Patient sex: F
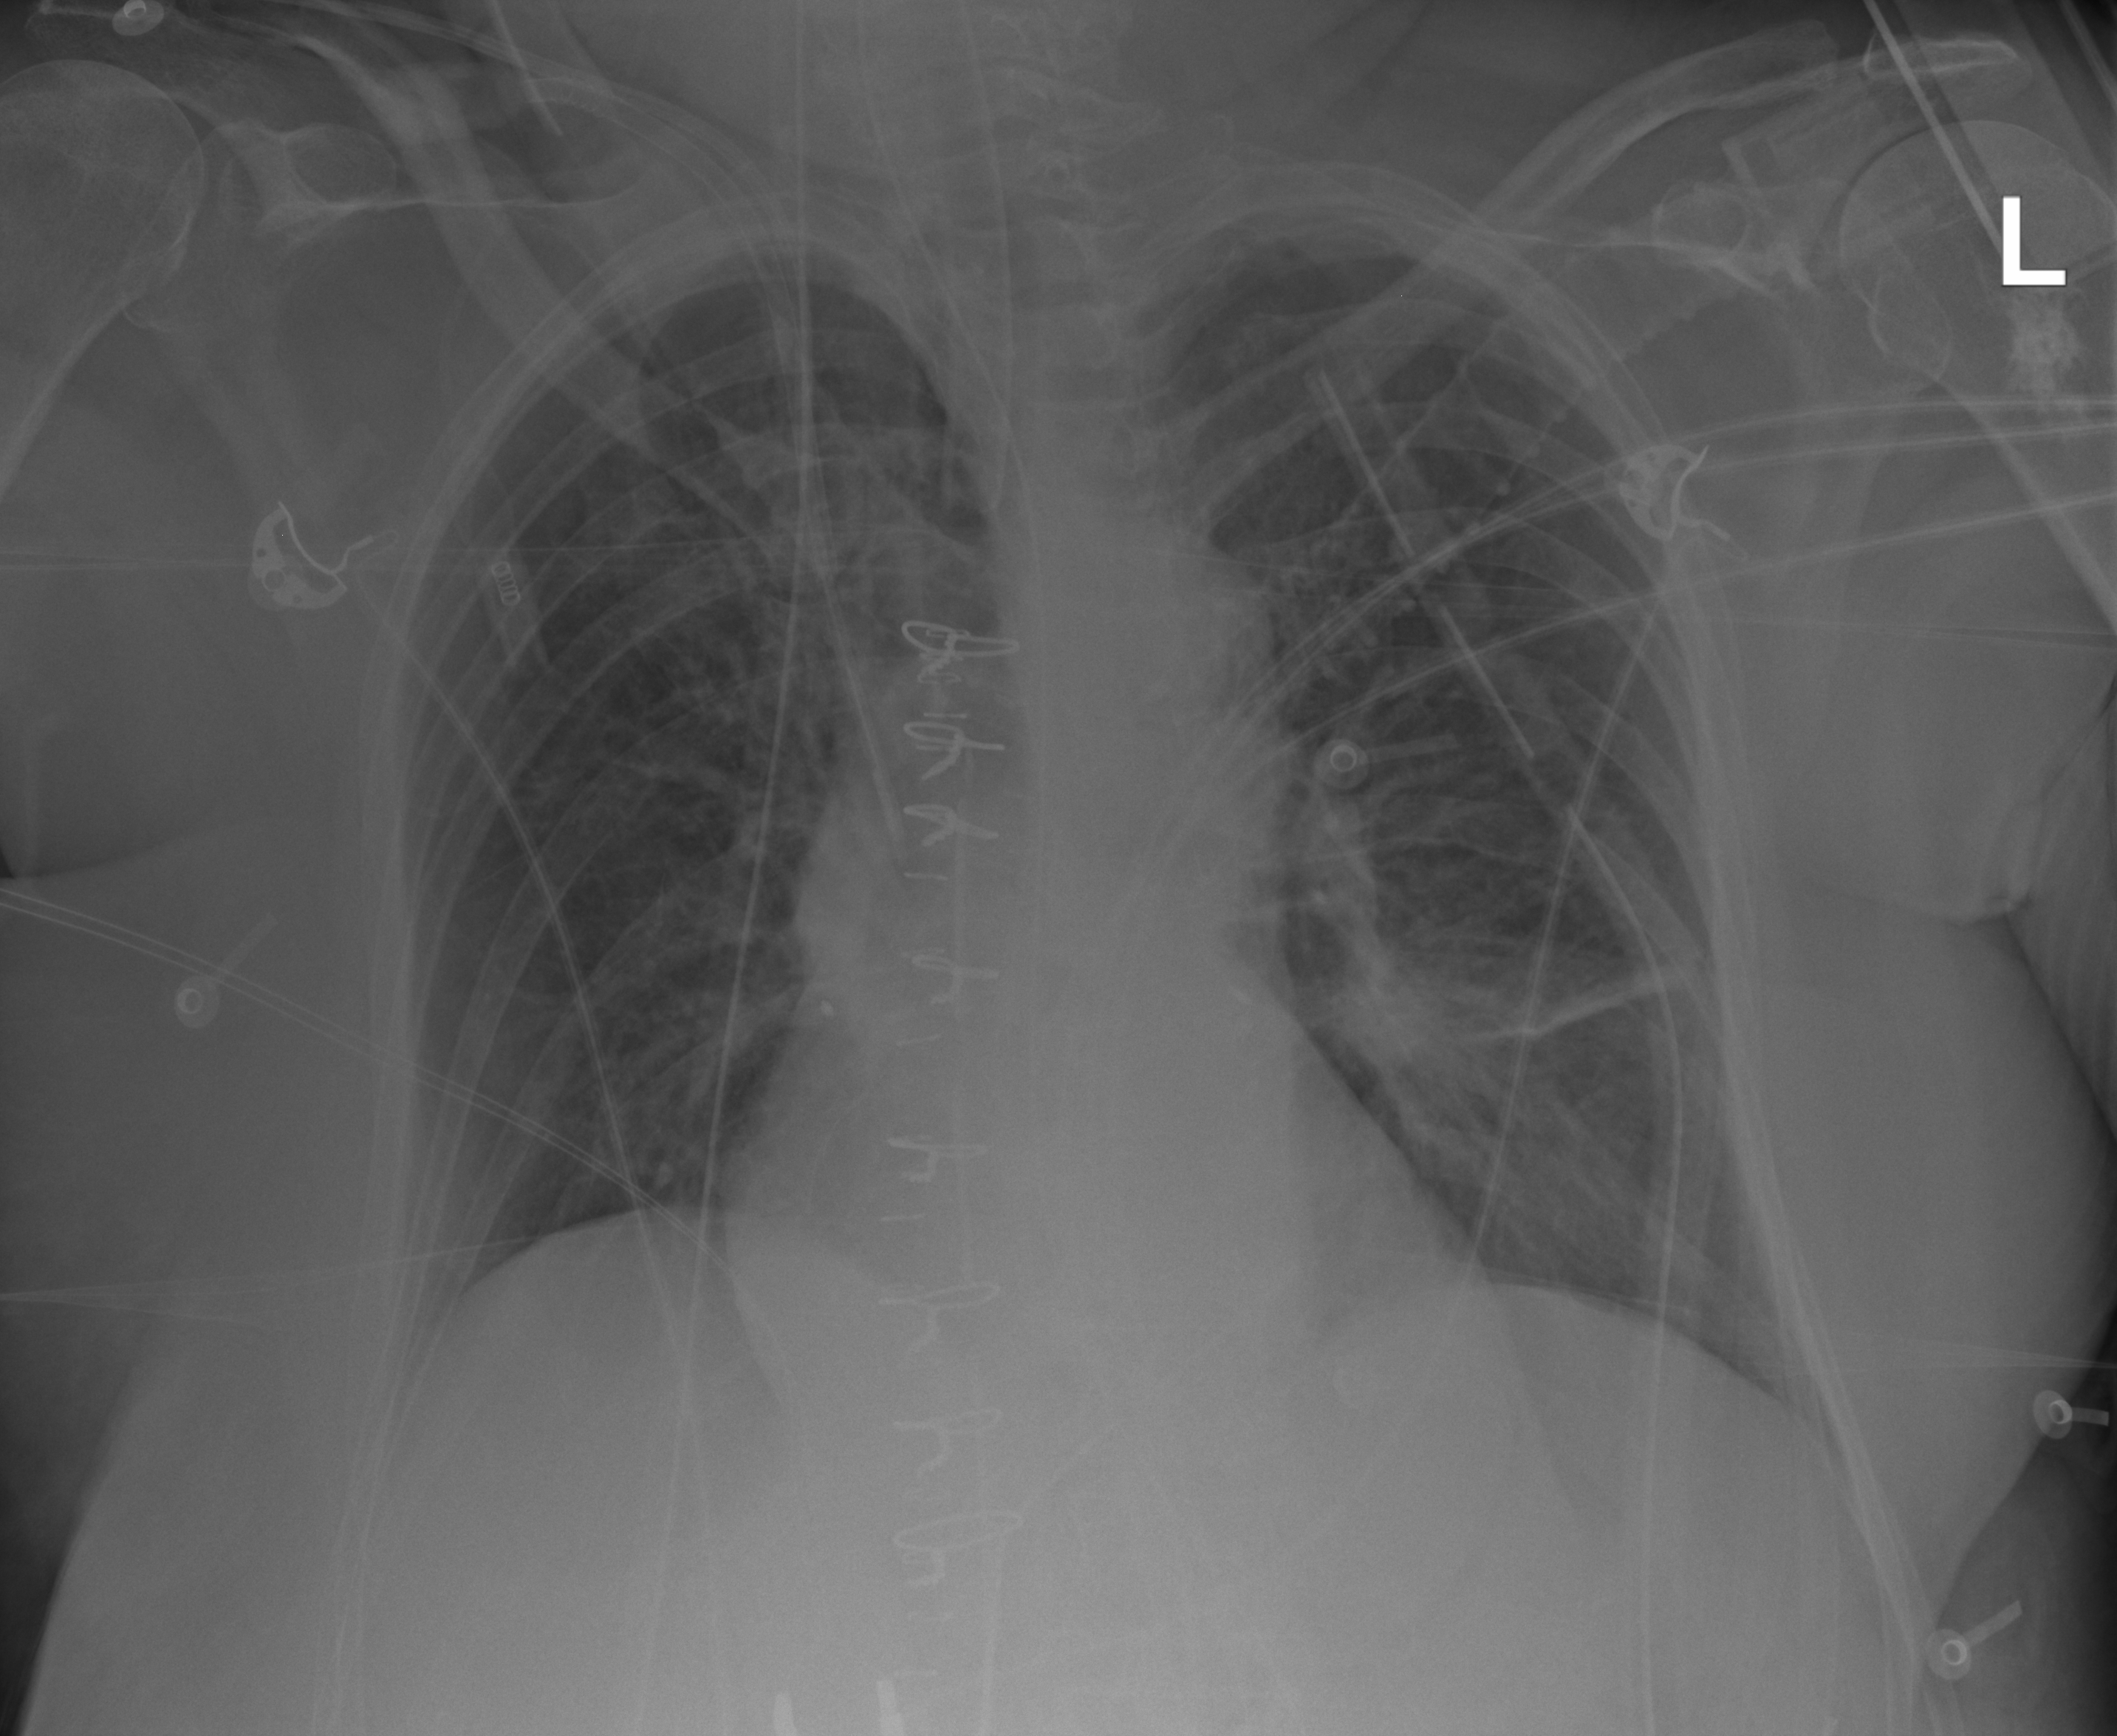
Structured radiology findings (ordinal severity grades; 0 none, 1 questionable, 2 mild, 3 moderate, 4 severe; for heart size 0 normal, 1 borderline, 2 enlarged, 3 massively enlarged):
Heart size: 1
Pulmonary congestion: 2
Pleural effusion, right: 0
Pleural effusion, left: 0
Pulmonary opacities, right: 0
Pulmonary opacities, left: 0
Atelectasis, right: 0
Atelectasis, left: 2